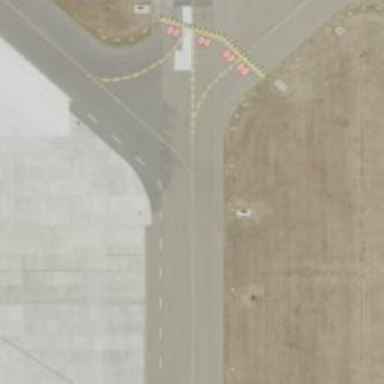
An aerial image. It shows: View of taxiway at the airport.